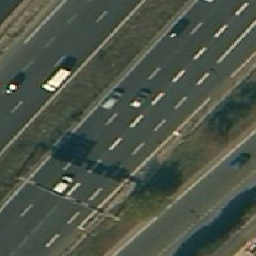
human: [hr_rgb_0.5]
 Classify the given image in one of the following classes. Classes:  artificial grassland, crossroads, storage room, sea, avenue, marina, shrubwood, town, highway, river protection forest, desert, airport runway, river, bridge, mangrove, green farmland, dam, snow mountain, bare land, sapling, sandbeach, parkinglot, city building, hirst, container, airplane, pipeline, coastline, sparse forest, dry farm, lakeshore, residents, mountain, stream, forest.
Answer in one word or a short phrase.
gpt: highway